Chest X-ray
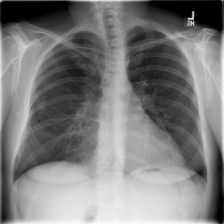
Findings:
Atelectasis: negative
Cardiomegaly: negative
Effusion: negative
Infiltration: negative
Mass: negative
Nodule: negative
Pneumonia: negative
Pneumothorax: negative
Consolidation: negative
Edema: negative
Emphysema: negative
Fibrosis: negative
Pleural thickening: negative
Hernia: negative